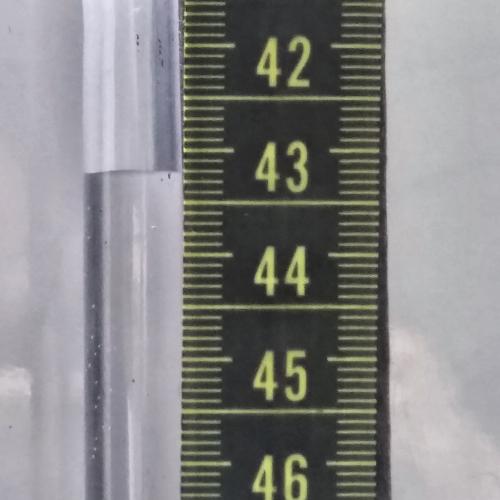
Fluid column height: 43.2 cm